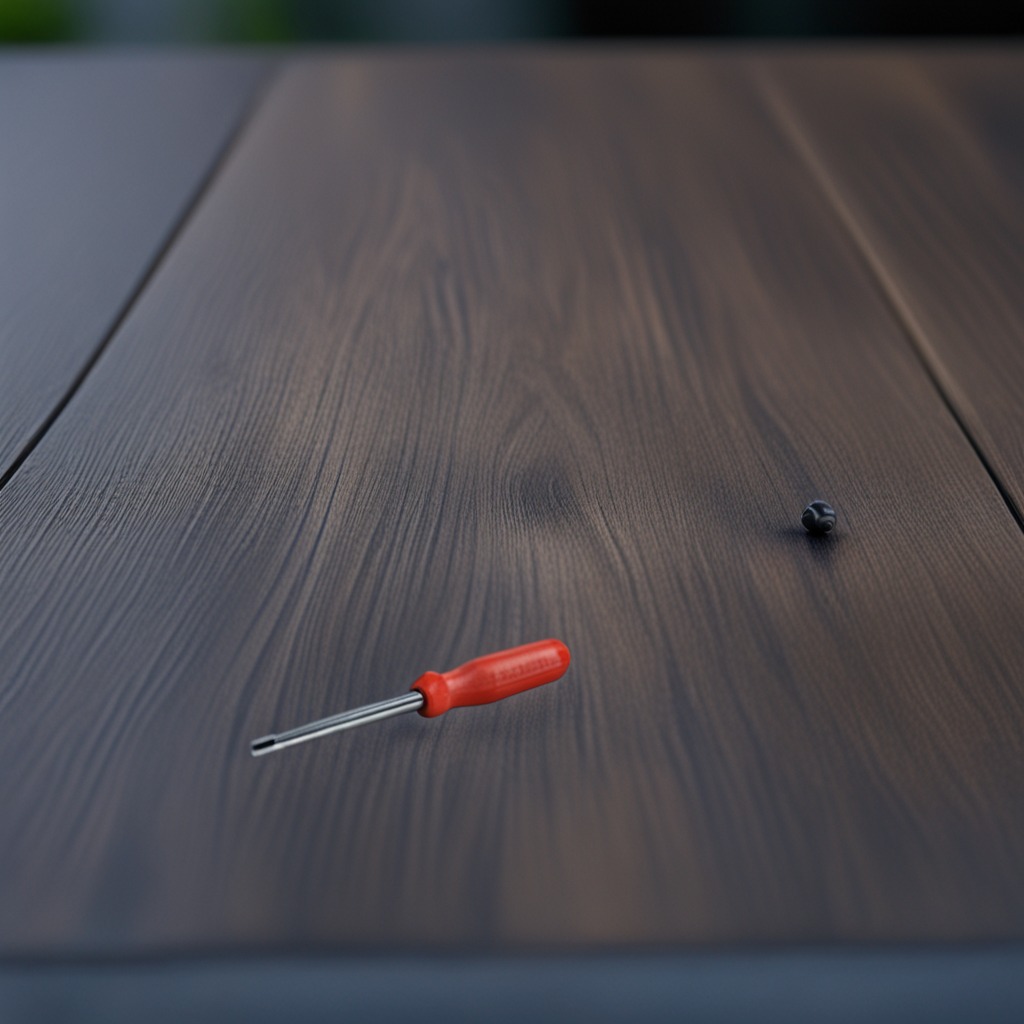
A screwdriver is lying on a table with faint burn marks in a small garage at twilight.